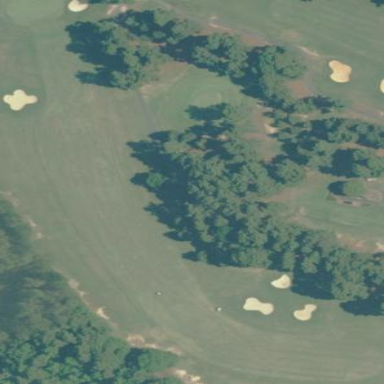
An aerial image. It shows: Scenic golf fairway.